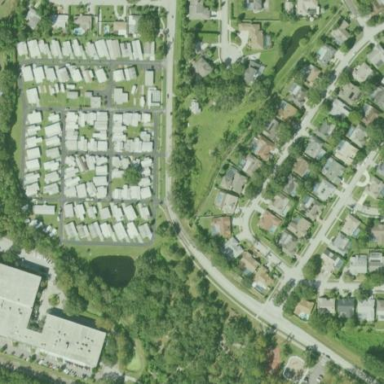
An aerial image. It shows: Residential area known as trailer park.